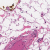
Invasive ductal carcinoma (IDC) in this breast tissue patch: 0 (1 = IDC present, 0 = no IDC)